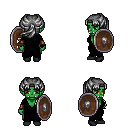
a pixel art fantasy rpg character, female body template, orc, green skin, gray robe, teal pants, gray princess hairstyle, leather bracers, black shoes, shield, four views (front, back, left, right), 2x2 character sprite sheet, small pixel art, hard edges, no anti-aliasing